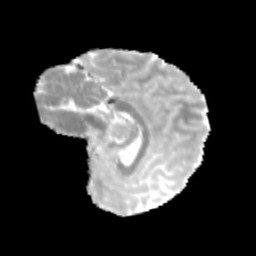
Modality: MD
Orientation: sagittal
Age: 10
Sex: female
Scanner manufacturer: siemens
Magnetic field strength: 3 T
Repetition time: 3.8 s
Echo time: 0.07 s